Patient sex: M
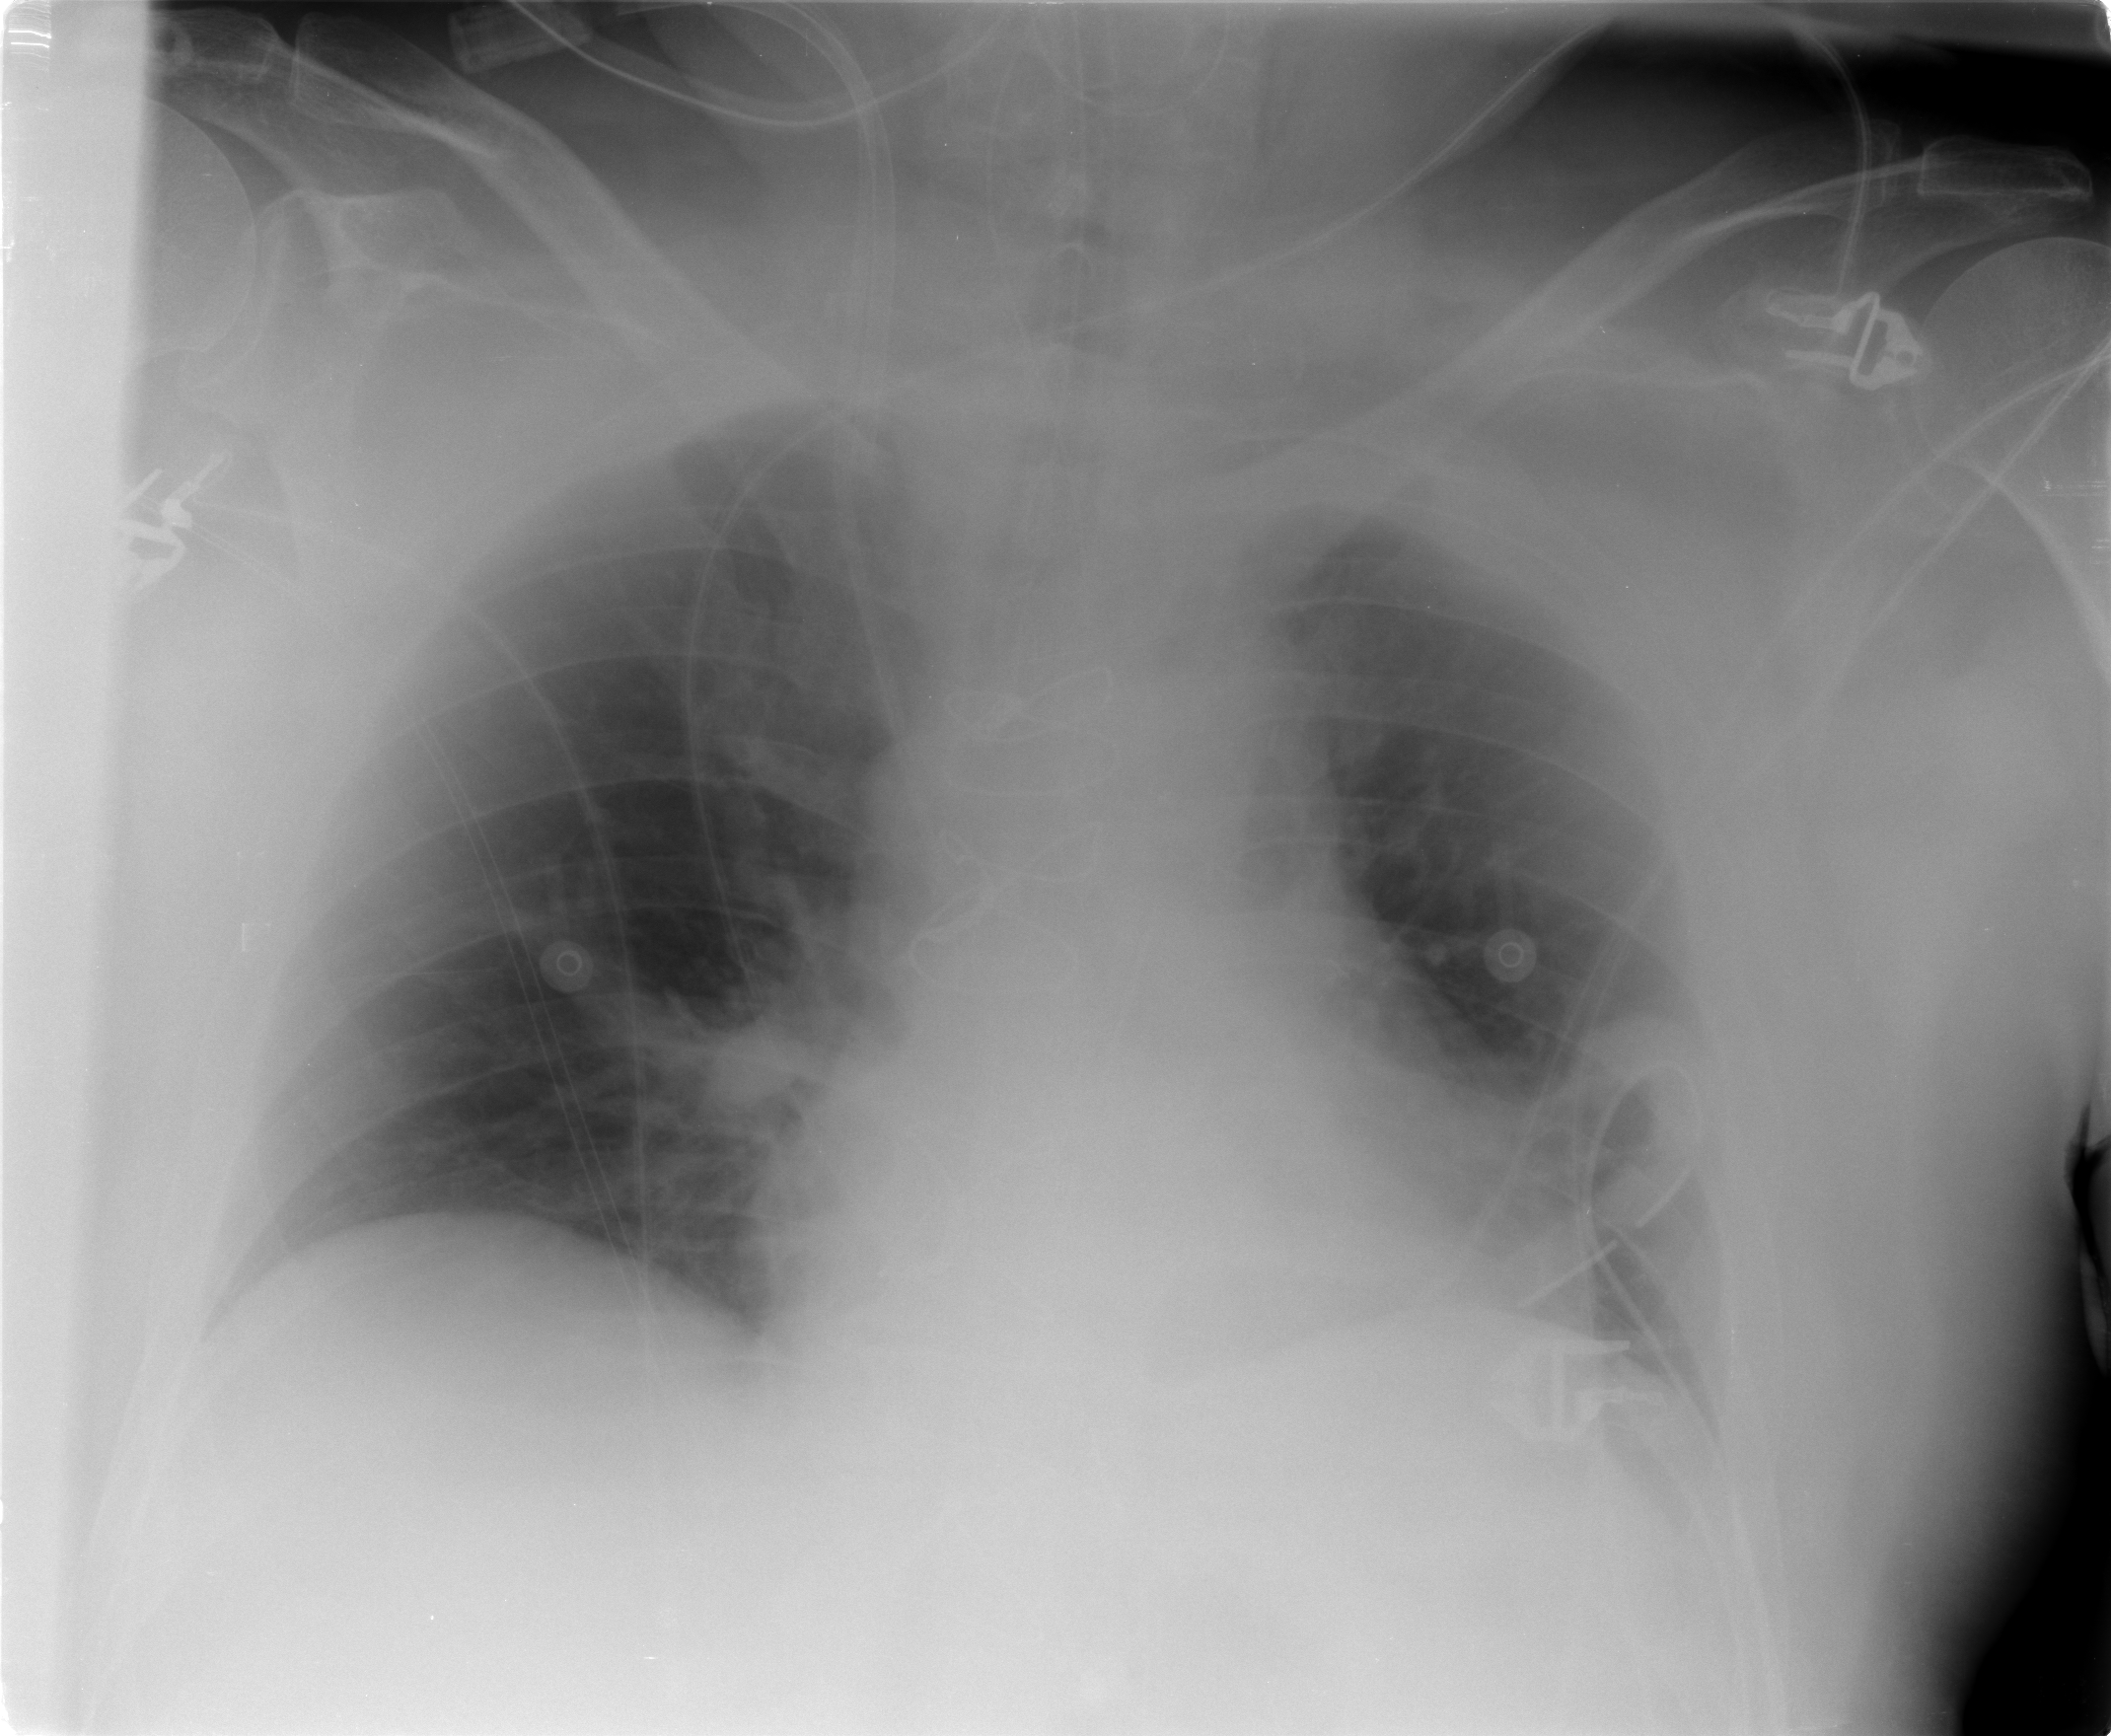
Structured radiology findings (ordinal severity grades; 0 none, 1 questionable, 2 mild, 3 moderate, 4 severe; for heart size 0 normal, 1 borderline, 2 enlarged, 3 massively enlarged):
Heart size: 2
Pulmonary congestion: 2
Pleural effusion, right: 0
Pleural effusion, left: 0
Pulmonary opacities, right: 0
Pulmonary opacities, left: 0
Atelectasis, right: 0
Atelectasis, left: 0